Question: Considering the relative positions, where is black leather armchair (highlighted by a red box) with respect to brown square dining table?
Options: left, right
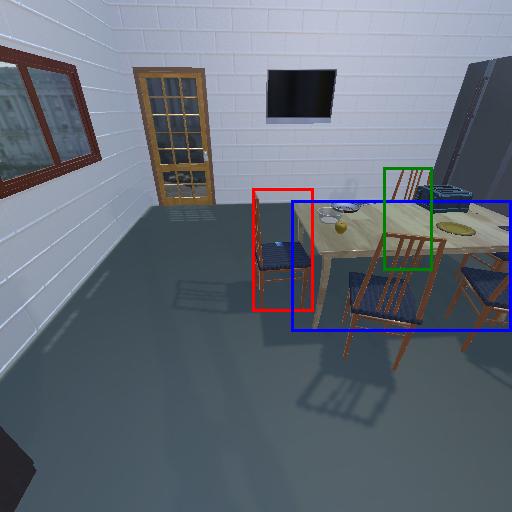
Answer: left